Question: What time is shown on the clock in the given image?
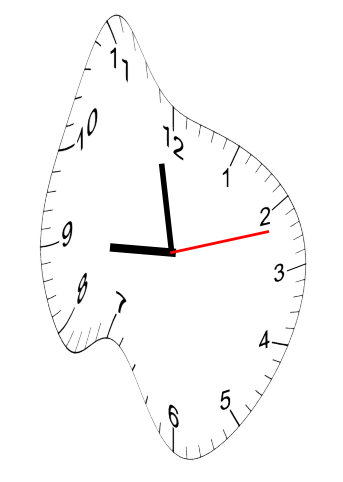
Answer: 08:58:12